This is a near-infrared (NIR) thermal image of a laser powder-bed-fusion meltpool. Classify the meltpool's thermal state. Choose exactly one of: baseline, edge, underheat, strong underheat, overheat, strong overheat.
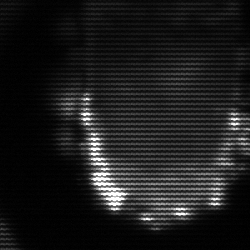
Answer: baseline